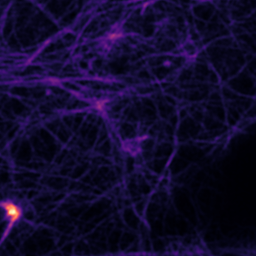
Label: Super-resolution F-actin image